八年级 · 度量几何学
如图, $A C=B C, \angle A C B=90^{\circ}, A E$ 平分 $\angle B A C, B F \perp A E$,

交 $A C$ 的延长线于点 $F$, 且垂足为 $E$, 下面的结论:
(1) $A D=B F$;
(2) $B F=A F ;$
(3) $A C+C D=A B$;
(4) $A B=B F ;$
(5) $A D=2 B E$.

其中正确的是

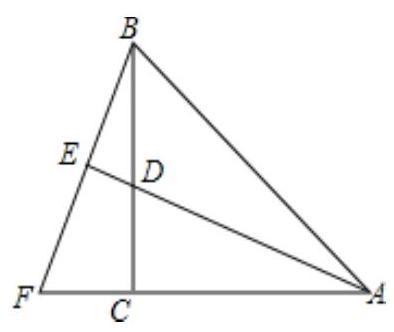
答案: )(3)(5)